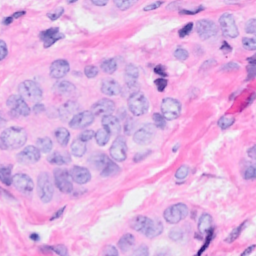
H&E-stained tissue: Breast